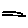
Label: line